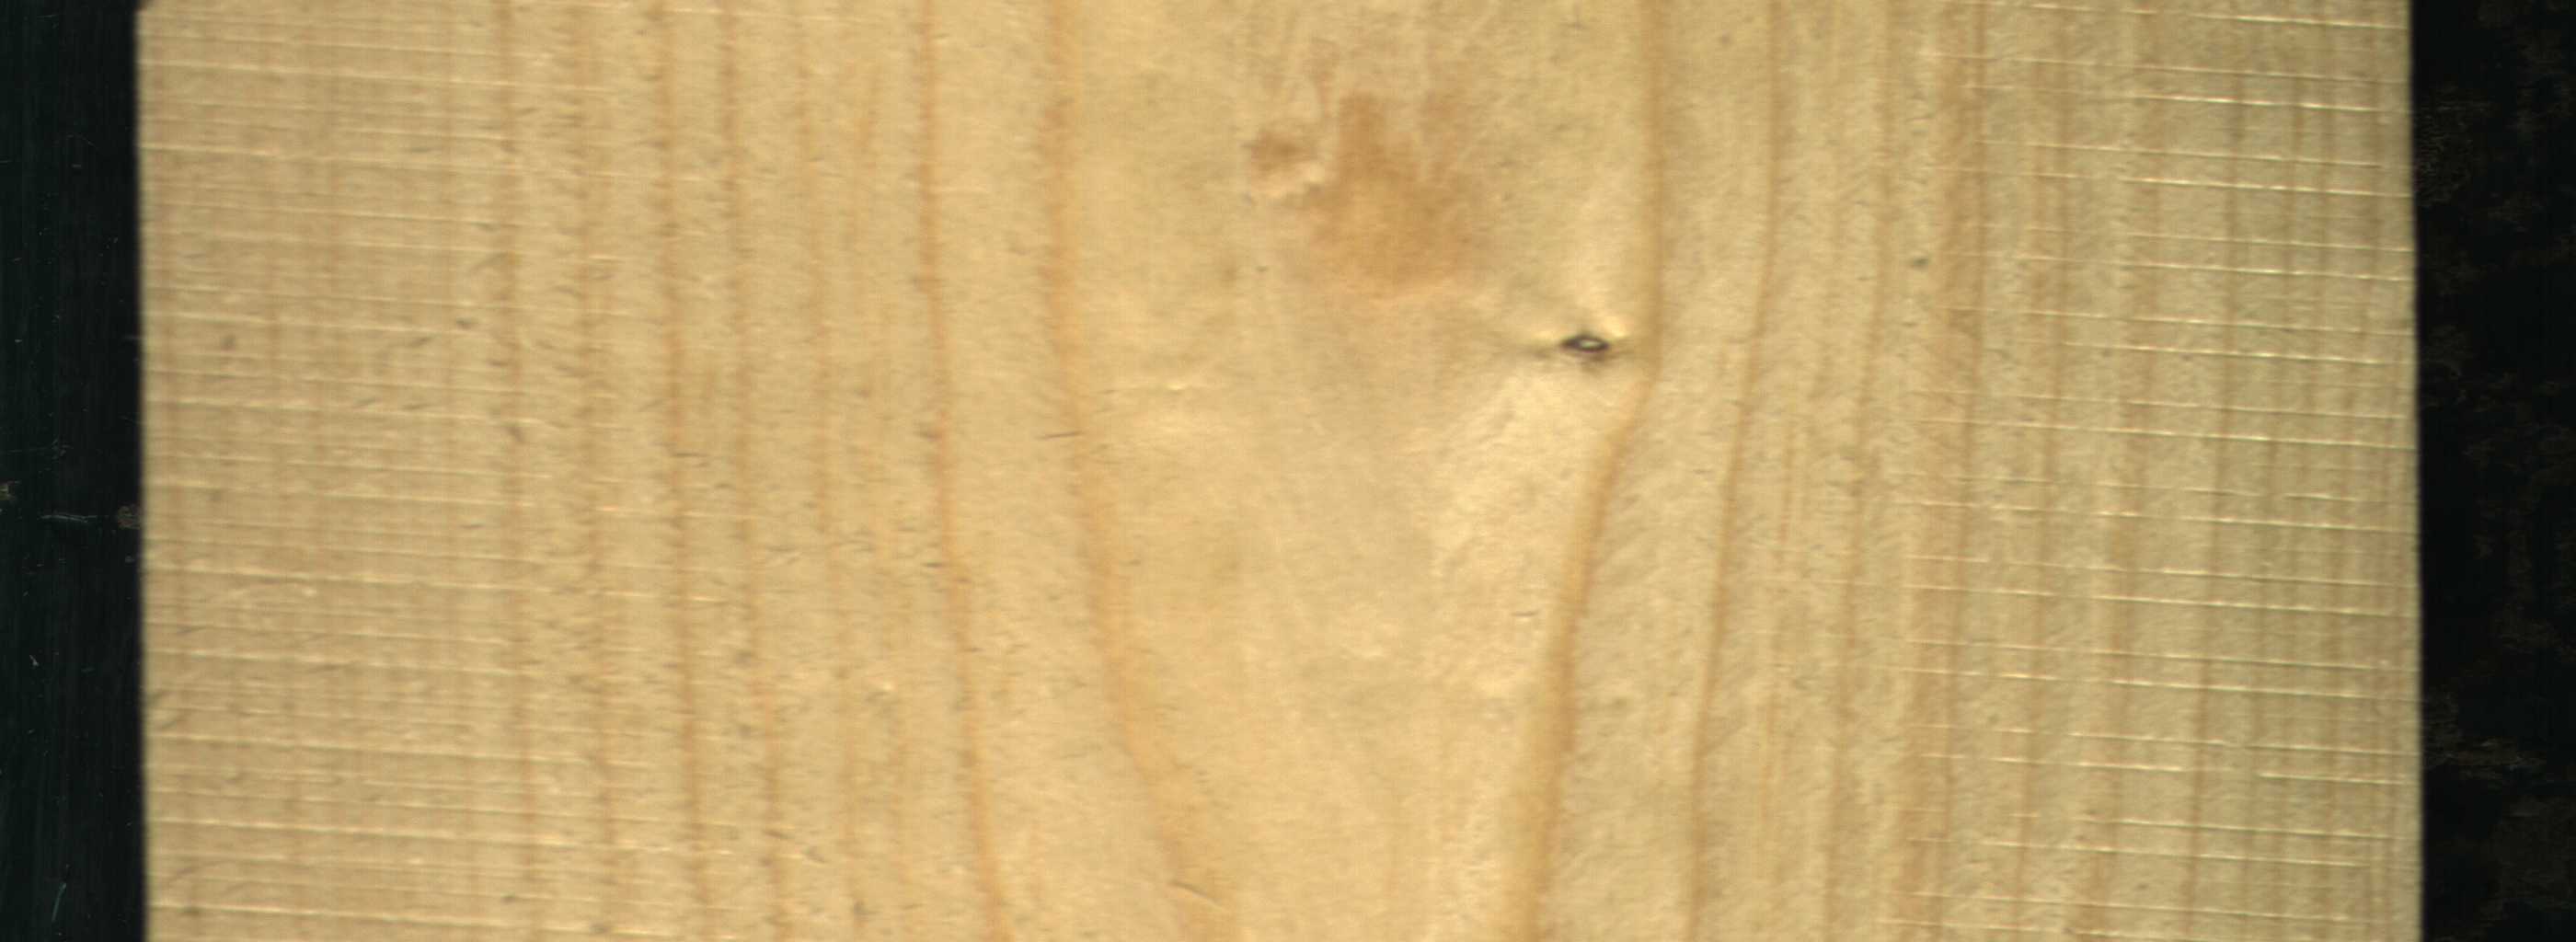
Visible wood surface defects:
Live_Knot